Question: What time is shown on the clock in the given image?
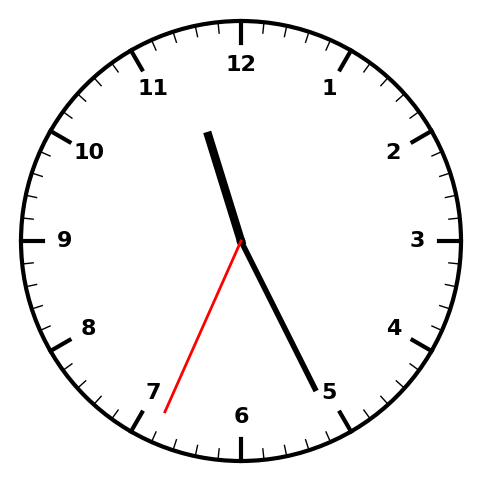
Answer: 11:25:34